Question: i already create bitmap from the text. but i want to change type of font that used in the bitmap. but it keep native typeface cannot be made. so the type of font cannot be change.
here is my code
'''
public void textAsBitmap(String text, float textSize) {
Paint paint = new Paint();
try
{
Typeface tf = Typeface.createFromAsset(getAssets(), "fonts/PROGGY.TTF");
paint.setTypeface(tf);
}
catch(Exception e)
{
Log.d("your tag", "typeface error: ", e);
}
paint.setTextSize(textSize);
paint.setColor(Color.WHITE);
paint.setTextAlign(Paint.Align.LEFT);
int width = (int) (paint.measureText(text) + 0.20f); // round 0.5f
float baseline = (int) (-paint.ascent() + 0.5f); // ascent() is negative
int height = (int) (baseline + paint.descent() + 0.50f); //0.5f
Bitmap image = Bitmap.createBitmap(width, height, Bitmap.Config.ARGB_8888);
Canvas canvas = new Canvas(image);
canvas.drawText(text, 0, baseline, paint);
printBitmap(image);
}
'''
i store the proggy.ttf in here

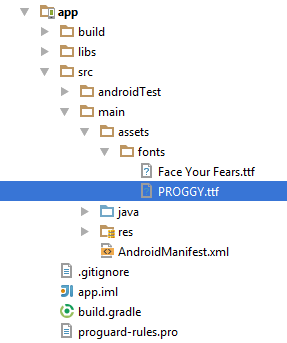
Answer: after exploring, try and error, brainstorming and try everthing. then i found these..
when im using this code. i cannot change my typeface. it keep native typeface cannot be made.
'''
Paint paint = new Paint();
'''
so i solve my problem using this code
'''
TextPaint textPaint = new TextPaint(Paint.ANTI_ALIAS_FLAG
| Paint.LINEAR_TEXT_FLAG);
textPaint.setStyle(Paint.Style.FILL);
textPaint.setColor(Color.BLACK);
textPaint.setTextSize(textSize);
try
{
Typeface tf =Typeface.createFromAsset(getAssets(),"fonts/proggy.ttf");
textPaint.setTypeface(tf);
}
catch(Exception e)
{
Log.d("your tag", "typeface error: ", e);
}
'''
Then the, "fonts/" need to be the lowercase. When i try it into uppercase it keep native typeface cannot be made. so using the lowercase, then the type of font can be change as i wish. problem solved
thanks for the feedback M D :)